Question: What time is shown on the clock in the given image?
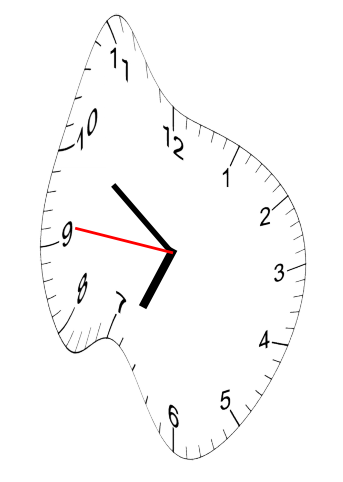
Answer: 06:50:46